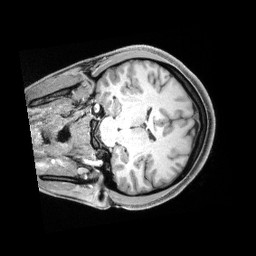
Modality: T1w
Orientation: coronal
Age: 19
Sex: female
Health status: healthy
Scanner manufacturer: siemens
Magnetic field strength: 3 T
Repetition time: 2.4 s
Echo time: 0.00194 s